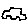
Label: car